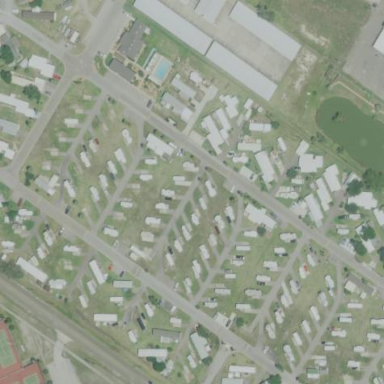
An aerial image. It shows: Caravan site for tourism.